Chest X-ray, PA view. Patient: 69 years old, sex F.
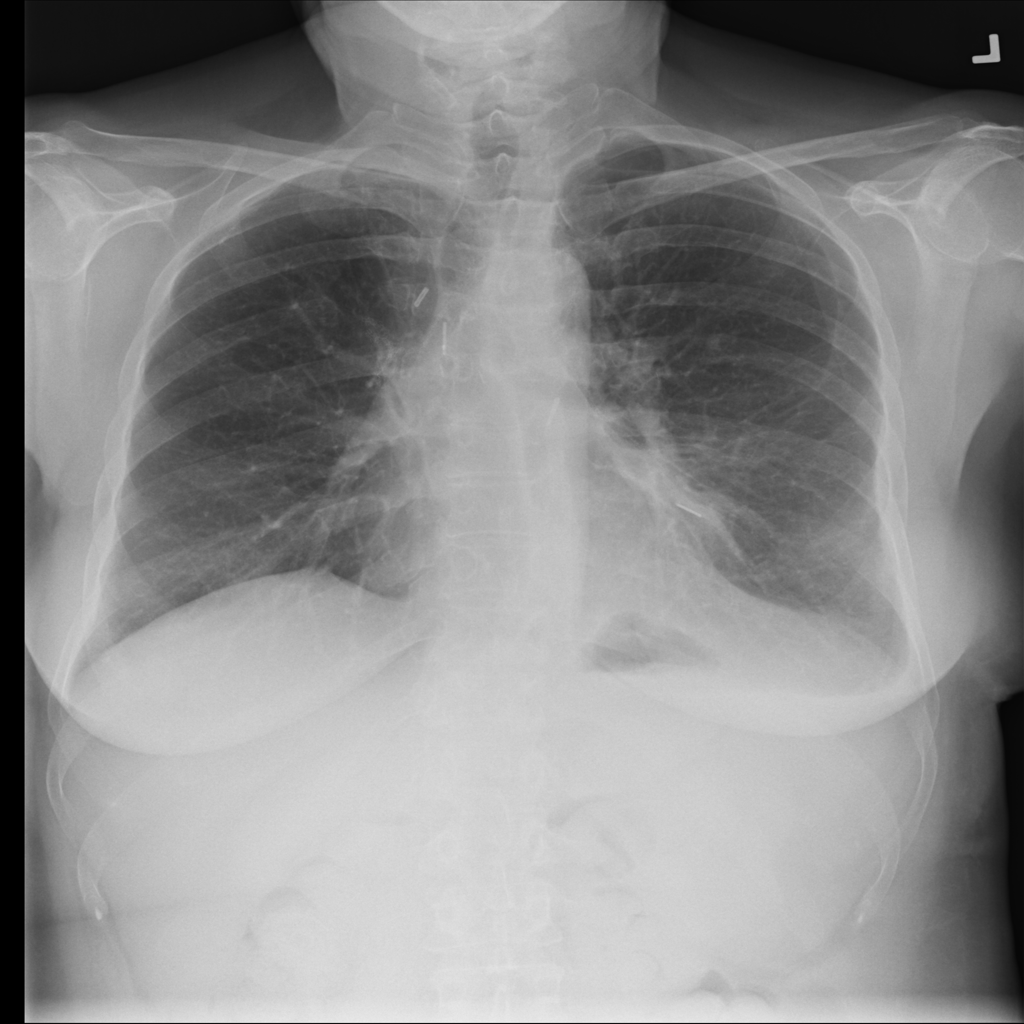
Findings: No Finding